Question: i have a code in javascript
'''
<head runat="server">
<title></title>
<script>
function kk() {
var txt = document.getElementById(<%=txt.ClientID%>);
if (txt.value == "rd1") {
document.getElementById("rd1").checked = true;
}
console.log("kk");
}
</script>
</head>
<body>
<form id="form1" runat="server">
<div>
<asp:TextBox ID="txt" onchange="kk()" runat="server"></asp:TextBox>
<br />
<asp:RadioButton ID="rd1" runat="server" />
<asp:RadioButton ID="ed2" runat="server" />
</div>
</form>
</body>
'''
but showing errors

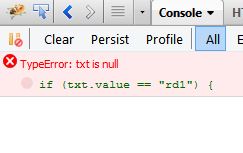
Answer: At first glance, I can see one oversight in the code. Instead of:
'''
var txt = document.getElementById(<%=txt.ClientID%>);
'''
it should be:
'''
var txt = document.getElementById('<%=txt.ClientID%>');
'''
In other words, the element ID retrieved from server-side must be surrounded by quotes. If the server side expression resolves to any empty string, it would be equivalent to not sending an parameter to the 'document.getElementById(id_name)' function, which would result in a JS error. And if the expression resolves to a non-empty string, then the JavaScript call would treat that as the name of a JavaScript variable as opposed to a string.
Hence the resolved value of the expression must be surrounded by quotes so JavaScript treats it as a string value.
I suppose you could further improve the error checking with something like:
'''
if (txt !== null && txt.value == 'rd1') {
// do something
}
'''